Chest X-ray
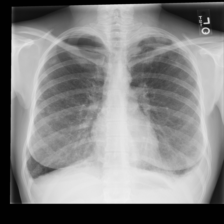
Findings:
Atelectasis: negative
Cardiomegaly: negative
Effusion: positive
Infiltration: negative
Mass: negative
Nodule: positive
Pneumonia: negative
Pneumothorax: negative
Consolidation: negative
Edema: negative
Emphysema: negative
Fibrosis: negative
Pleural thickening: negative
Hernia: negative